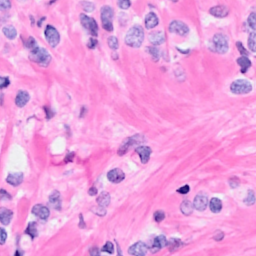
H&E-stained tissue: Breast